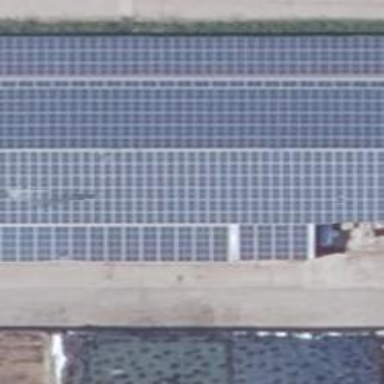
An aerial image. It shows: Solar photovoltaic panel generator producing electricity in small installation.